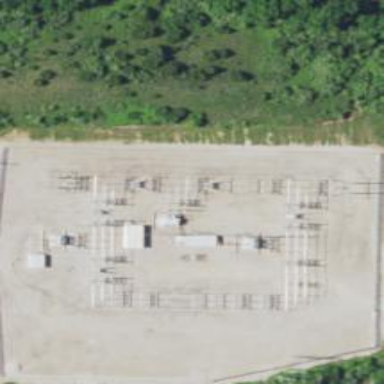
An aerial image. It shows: Distribution power substation secured by fence.